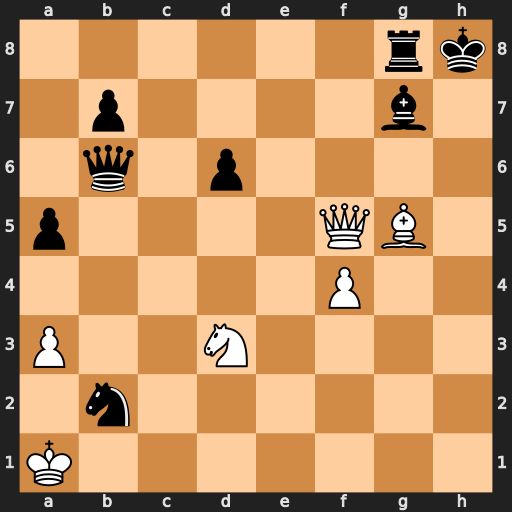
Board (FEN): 6rk/1p4b1/1q1p4/p4QB1/5P2/P2N4/1n6/K7
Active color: w
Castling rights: -
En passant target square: -
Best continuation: Qh3+ Bh6 Qxh6#